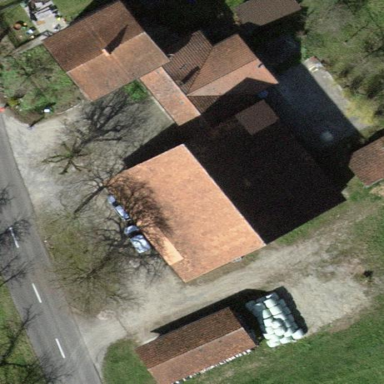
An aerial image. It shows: Farmyard area.